Aerial crown-view tile of a tropical tree (Barro Colorado Island, Panama), acquired 20241216:
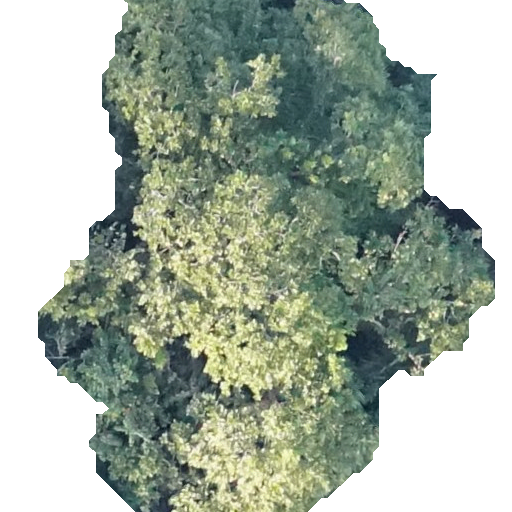
Species: Anacardium excelsum
GBIF accepted scientific name: Anacardium excelsum
Crown area: 253.273 m²